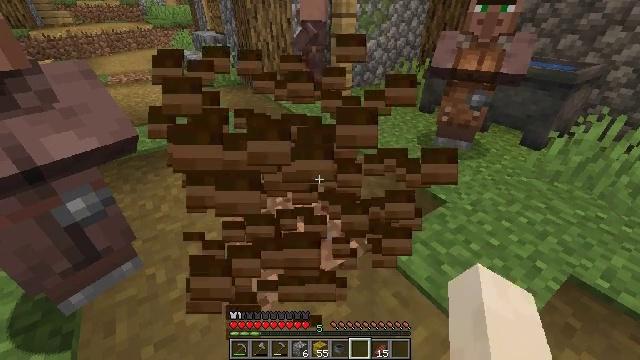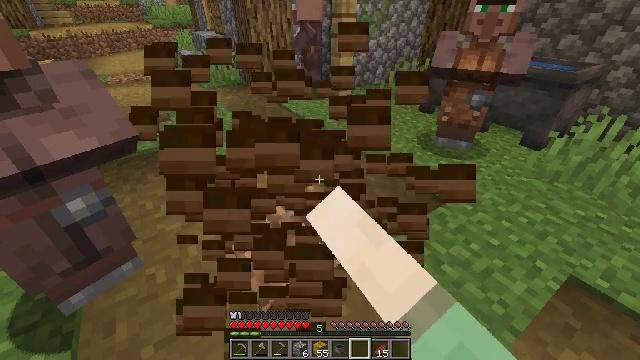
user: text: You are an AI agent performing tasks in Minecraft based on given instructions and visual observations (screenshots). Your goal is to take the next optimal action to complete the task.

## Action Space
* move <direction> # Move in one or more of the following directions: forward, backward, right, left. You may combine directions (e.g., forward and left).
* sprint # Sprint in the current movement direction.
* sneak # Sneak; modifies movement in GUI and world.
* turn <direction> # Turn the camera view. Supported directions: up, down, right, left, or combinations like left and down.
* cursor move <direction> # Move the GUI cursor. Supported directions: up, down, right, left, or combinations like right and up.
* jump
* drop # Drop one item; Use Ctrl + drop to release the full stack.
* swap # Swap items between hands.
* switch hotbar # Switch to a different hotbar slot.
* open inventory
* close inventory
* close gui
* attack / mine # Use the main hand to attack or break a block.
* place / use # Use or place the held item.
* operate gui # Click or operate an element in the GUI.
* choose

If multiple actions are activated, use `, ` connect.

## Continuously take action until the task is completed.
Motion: motion action
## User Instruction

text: Gather the composter from your farm.
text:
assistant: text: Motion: attack / mine
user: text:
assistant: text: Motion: attack / mine